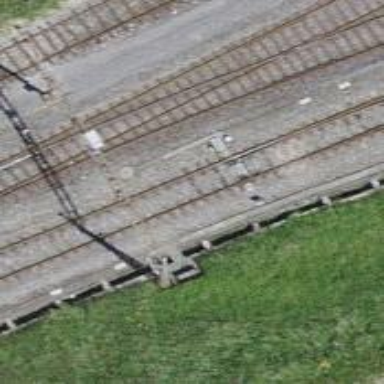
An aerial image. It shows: Railway switch.